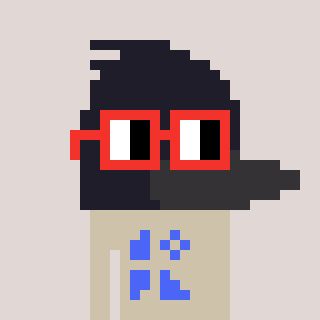
a pixel art character with square red glasses, a raven-shaped head and a bege-colored body on a warm background